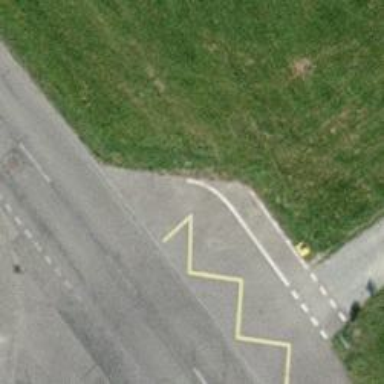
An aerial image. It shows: Public transport stop position.